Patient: sex F, age 62
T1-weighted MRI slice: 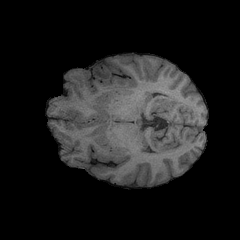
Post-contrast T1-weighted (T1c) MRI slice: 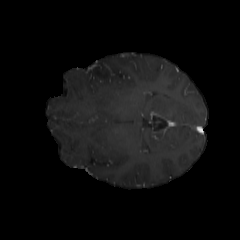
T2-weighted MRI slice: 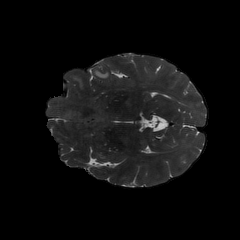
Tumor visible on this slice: yes
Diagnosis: Glioblastoma, IDH-wildtype
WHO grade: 4